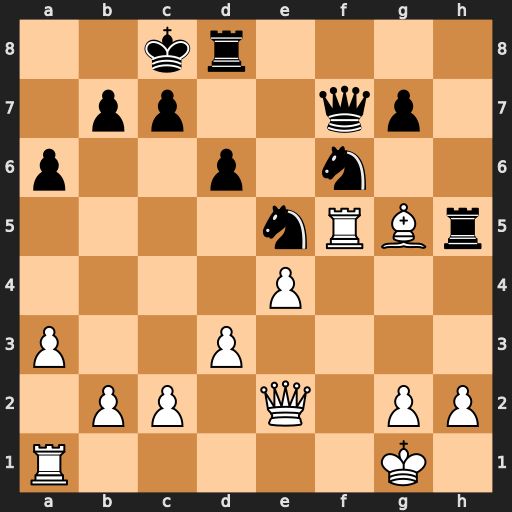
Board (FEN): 2kr4/1pp2qp1/p2p1n2/4nRBr/4P3/P2P4/1PP1Q1PP/R5K1
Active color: w
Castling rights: -
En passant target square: -
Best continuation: Bxf6 Rxf5 Bxd8 Rh5 Rf1